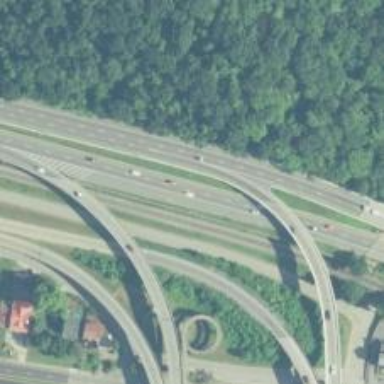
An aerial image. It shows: View of motorway.